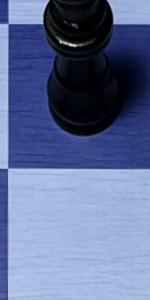
Label: Empty